The plot shows how the frequency content of a bearing vibration signal evolves over time (STFT spectrogram). Diagnose the bearing from this image, choosing from: normal, inner_race, outer_race, ball.
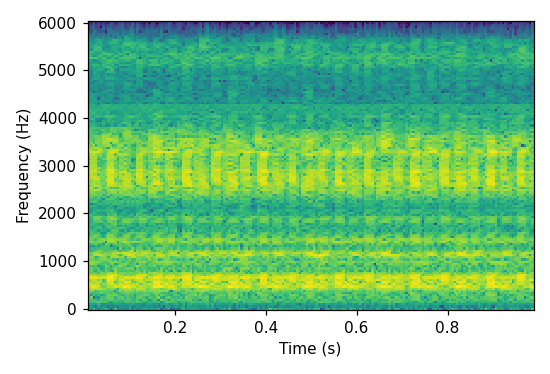
Answer: outer_race